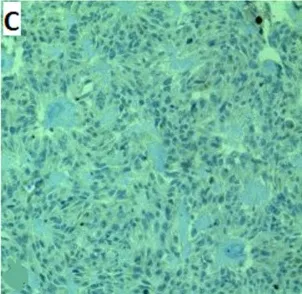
Synaptophysin (IHC for synaptophysin 400x).
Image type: pathology (immunostaining)